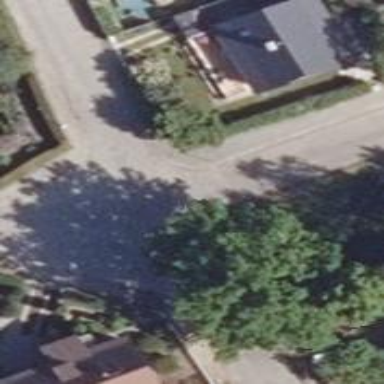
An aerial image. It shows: Residential road with sidewalks on both sides.